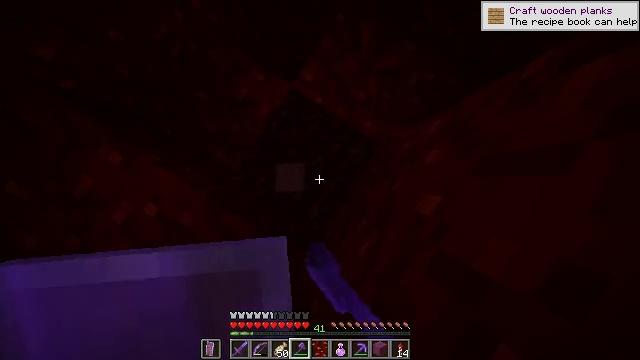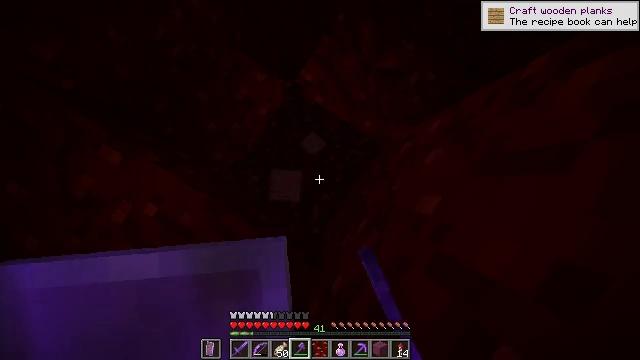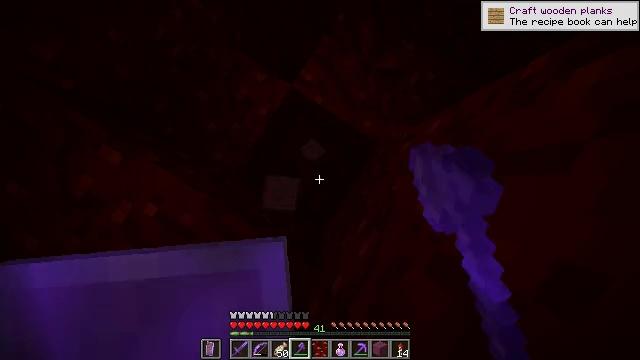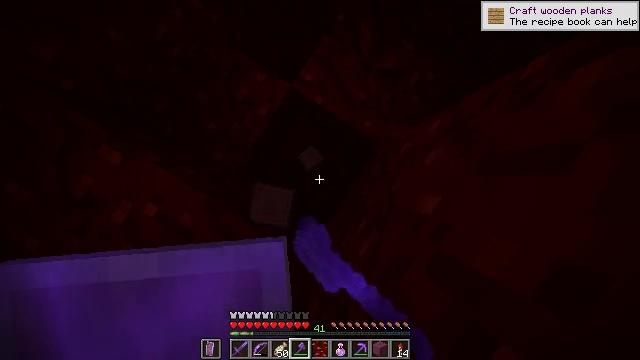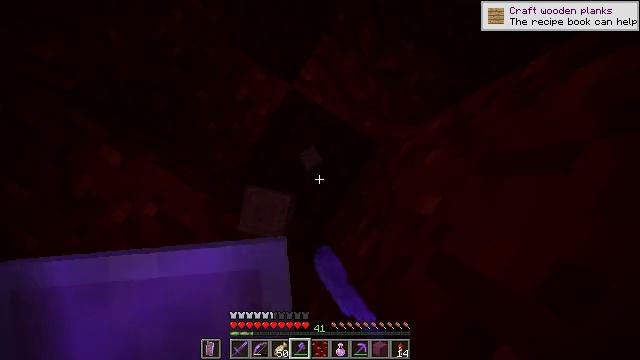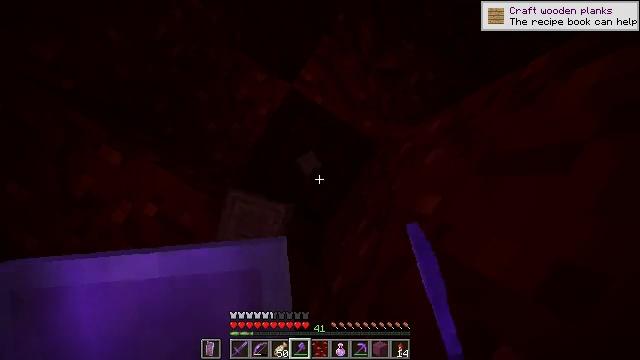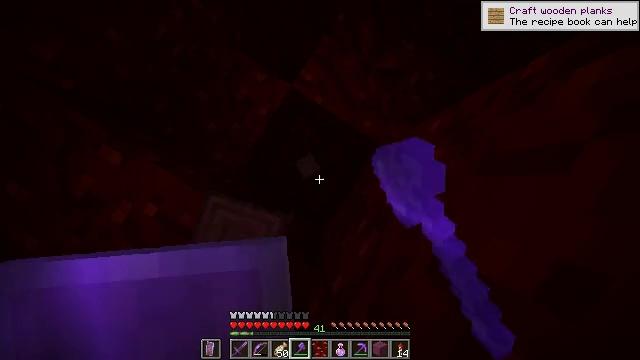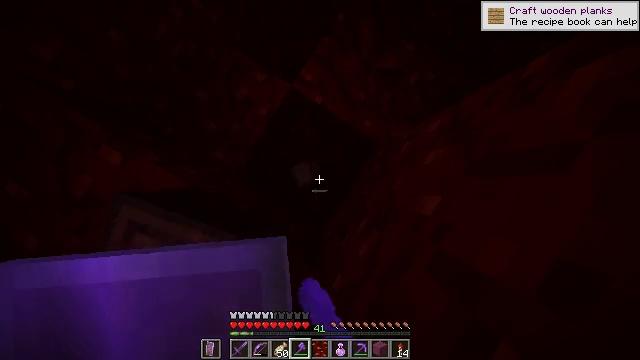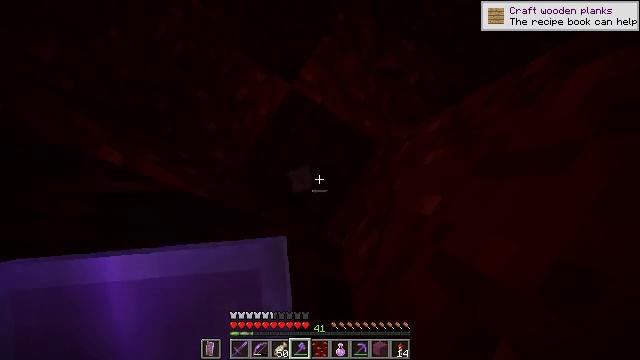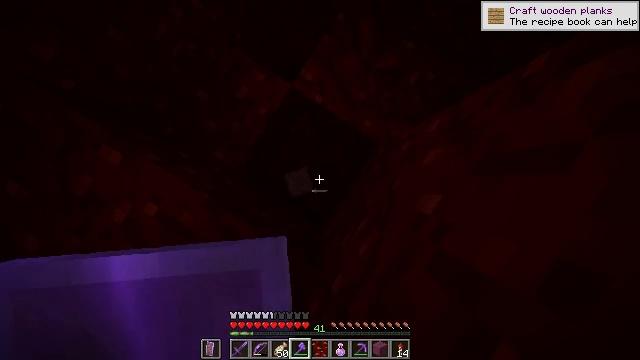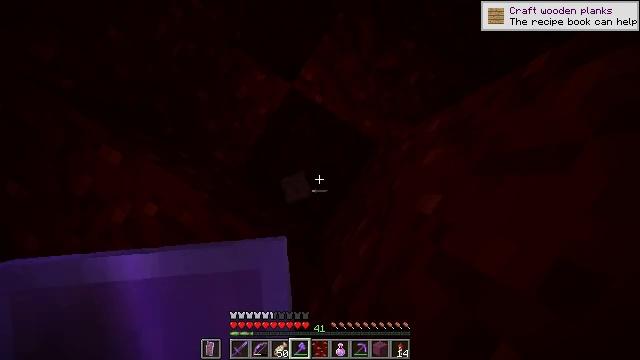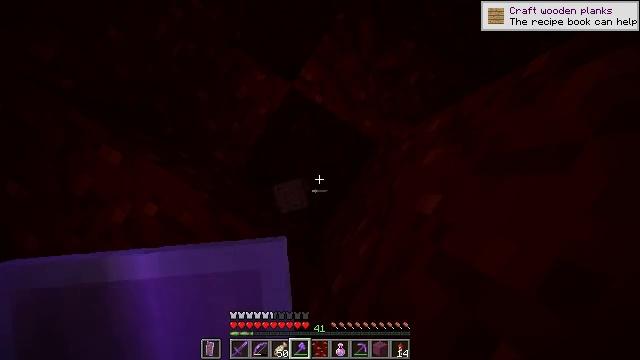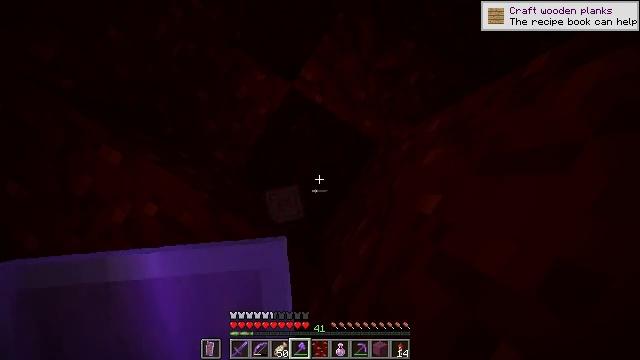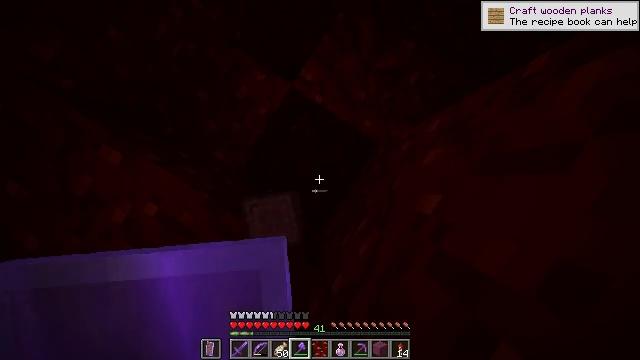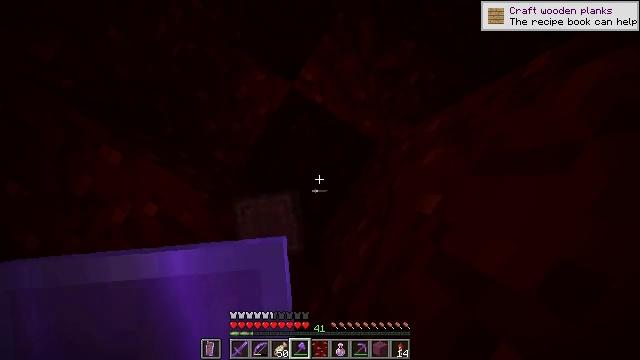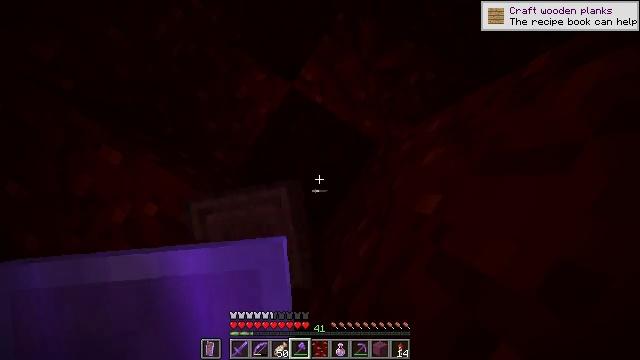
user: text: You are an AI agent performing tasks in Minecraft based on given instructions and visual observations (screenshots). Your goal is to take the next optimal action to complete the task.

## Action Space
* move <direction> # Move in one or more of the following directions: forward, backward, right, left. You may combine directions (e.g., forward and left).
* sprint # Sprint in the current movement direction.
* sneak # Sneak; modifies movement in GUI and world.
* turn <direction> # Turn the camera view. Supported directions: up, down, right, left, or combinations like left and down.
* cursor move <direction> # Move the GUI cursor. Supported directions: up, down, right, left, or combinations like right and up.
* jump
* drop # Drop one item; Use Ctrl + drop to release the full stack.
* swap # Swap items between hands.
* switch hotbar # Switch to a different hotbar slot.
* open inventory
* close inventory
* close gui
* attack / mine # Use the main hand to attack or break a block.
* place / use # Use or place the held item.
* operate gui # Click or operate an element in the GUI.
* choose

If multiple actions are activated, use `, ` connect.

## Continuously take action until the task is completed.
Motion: motion action
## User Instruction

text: Produce crimson planks using crimson stems.
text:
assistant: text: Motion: attack / mine
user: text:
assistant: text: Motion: attack / mine
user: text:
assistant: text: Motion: attack / mine
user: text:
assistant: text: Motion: attack / mine
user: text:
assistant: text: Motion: attack / mine
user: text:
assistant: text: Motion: attack / mine
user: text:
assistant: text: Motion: no_op
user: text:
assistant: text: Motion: no_op
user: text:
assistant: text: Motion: no_op
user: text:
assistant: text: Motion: no_op
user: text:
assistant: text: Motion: no_op
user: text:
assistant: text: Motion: no_op
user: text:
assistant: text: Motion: no_op
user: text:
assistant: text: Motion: no_op
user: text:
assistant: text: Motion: no_op
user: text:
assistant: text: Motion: no_op
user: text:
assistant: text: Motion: no_op
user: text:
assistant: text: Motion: no_op
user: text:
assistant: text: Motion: turn up
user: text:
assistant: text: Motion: turn up
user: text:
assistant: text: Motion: attack / mine
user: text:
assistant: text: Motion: attack / mine
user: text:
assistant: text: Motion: attack / mine
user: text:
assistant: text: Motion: attack / mine
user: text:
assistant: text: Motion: attack / mine
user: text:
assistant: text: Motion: attack / mine
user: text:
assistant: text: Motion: attack / mine
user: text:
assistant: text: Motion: attack / mine
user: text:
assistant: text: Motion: attack / mine
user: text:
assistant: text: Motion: no_op